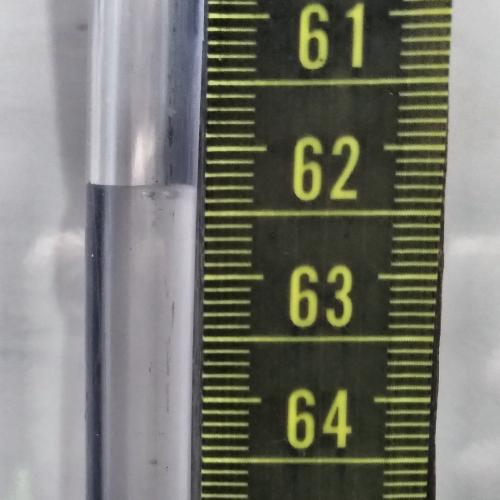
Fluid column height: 62.3 cm